Question: I have a <URL> with two lines.
I need 'Rickshaw.Graph.RangeSlider.Preview' and 'Rickshaw.Graph.HoverDetail':
'''
var graph = new Rickshaw.Graph( {
element: document.getElementById('chart'),
renderer: 'line',
width: 400,
height: 300,
offset: 'value',
series: [
{
name: 'foo',
data: seriesData.shift(),
color: 'rgba(255, 0, 0, 0.4)'
}, {
name: 'bar',
data: seriesData.shift(),
color: 'rgba(255, 127, 0, 0.4)'
}
]
} );
var slider = new Rickshaw.Graph.RangeSlider.Preview({
graph: graph,
element: document.getElementById('preview')
});
var detail = new Rickshaw.Graph.HoverDetail({
graph: graph
});
graph.render();
'''
<URL>
## My Issue
My issue is now that the Hover is shown at an invalid position:

## What I have found out so far:
- 'RangeSlider.Preview'-
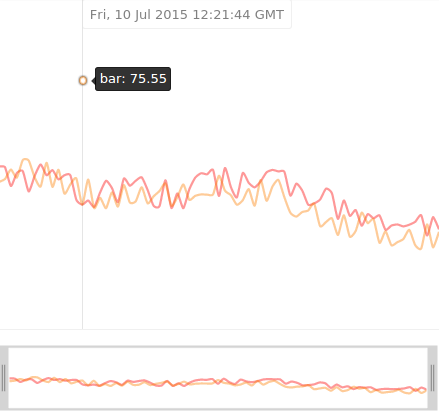
Answer: Set 'stack:false' in the 'Rickshaw.Graph' constructor:
'''
var graph = new Rickshaw.Graph( {
element: document.getElementById('chart'),
renderer: 'line',
width: 400,
height: 300,
offset: 'value',
stack: false,
series: [
{
name: 'foo',
data: seriesData.shift(),
color: 'rgba(255, 0, 0, 0.4)'
}, {
name: 'bar',
data: seriesData.shift(),
color: 'rgba(255, 127, 0, 0.4)'
}
]
} );
var slider = new Rickshaw.Graph.RangeSlider.Preview({
graph: graph,
element: document.getElementById('preview')
});
var detail = new Rickshaw.Graph.HoverDetail({
graph: graph
});
graph.render();
'''